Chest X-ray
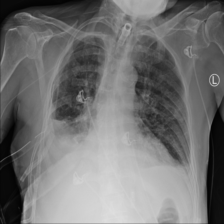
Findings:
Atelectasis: negative
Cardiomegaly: negative
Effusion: positive
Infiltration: positive
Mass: negative
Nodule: negative
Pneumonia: negative
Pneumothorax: negative
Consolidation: negative
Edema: negative
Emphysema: negative
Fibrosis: negative
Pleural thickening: negative
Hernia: negative